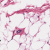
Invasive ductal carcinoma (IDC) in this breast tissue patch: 0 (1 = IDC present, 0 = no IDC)